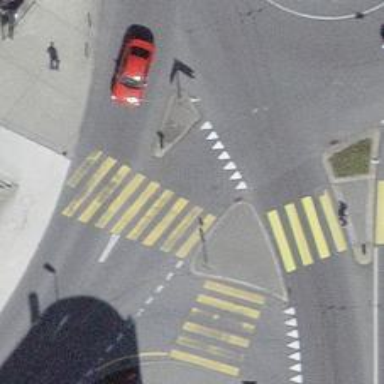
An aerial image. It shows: Kerb barrier.